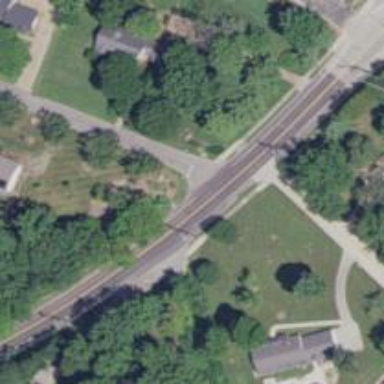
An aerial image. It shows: Stop road.